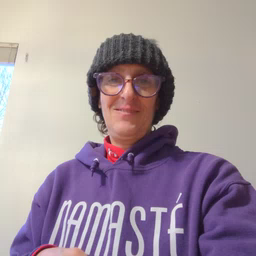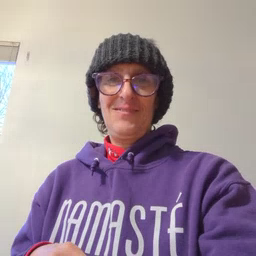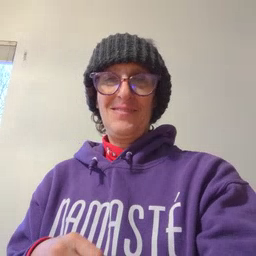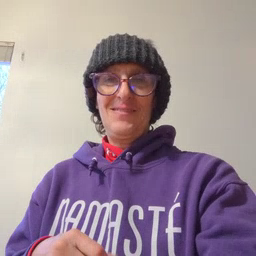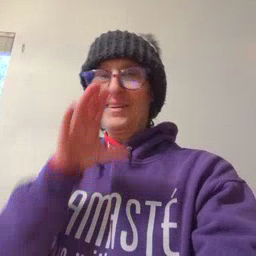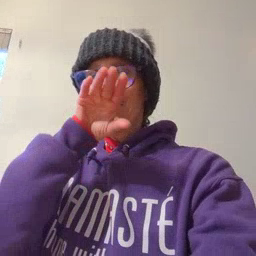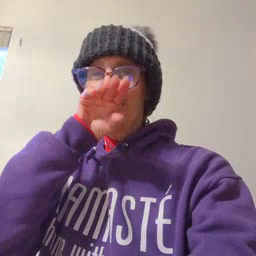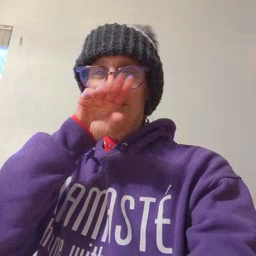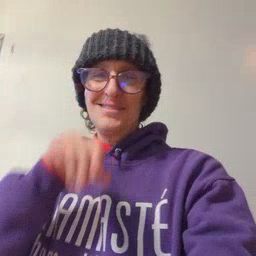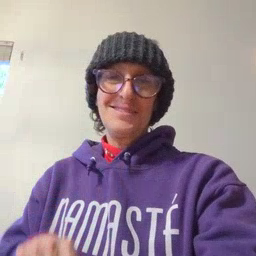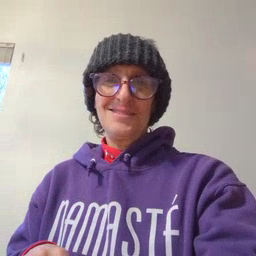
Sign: goose